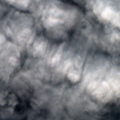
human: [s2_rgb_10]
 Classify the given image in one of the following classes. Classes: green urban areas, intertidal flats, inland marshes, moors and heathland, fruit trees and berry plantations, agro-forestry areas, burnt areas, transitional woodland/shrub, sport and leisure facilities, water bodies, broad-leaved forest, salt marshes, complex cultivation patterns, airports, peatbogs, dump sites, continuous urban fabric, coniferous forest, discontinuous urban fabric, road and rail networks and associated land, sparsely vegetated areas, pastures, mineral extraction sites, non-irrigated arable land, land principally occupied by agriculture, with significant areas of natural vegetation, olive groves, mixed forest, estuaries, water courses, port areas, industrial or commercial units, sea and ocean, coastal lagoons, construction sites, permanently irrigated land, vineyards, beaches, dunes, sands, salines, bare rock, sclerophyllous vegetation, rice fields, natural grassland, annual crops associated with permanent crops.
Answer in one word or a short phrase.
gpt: water bodies